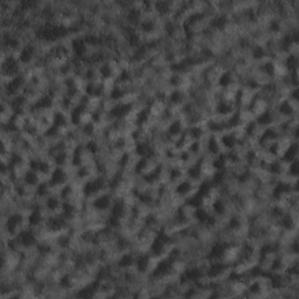
Label: non_frost